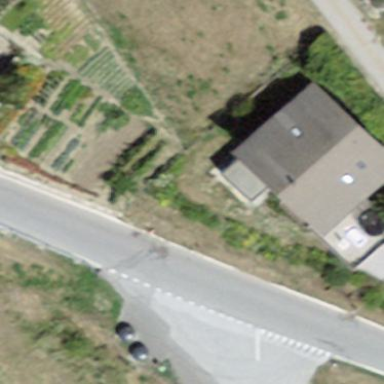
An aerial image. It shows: Simple and straightforward house.